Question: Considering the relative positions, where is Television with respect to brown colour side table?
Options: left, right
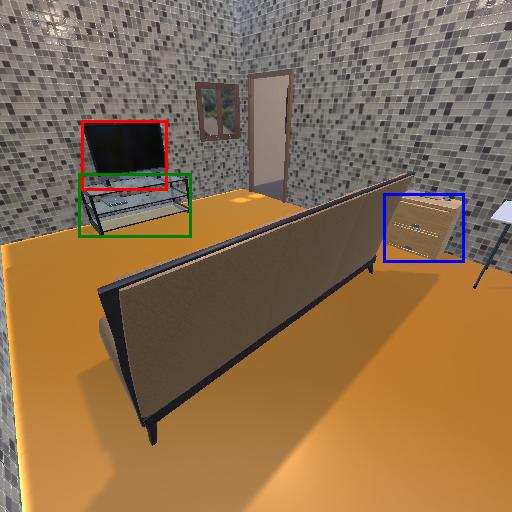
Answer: left